Question: I just signed up and need help with a problem, I am new to the google app scripts and I am struggling to create a script to avoid duplicate date.
The sheet will capture data once a day and to avoid duplicate dates I am trying to write a script.
I have looked at different methods, tried arrays and that also wont seem to work.
I created a small test site to explain here with the current issue I am facing.
Below is the code when the user clicks a save button, please not I am only struggling with the if statement. I get all the dates but I am unable to break it into separate dates in order to do the if statement.

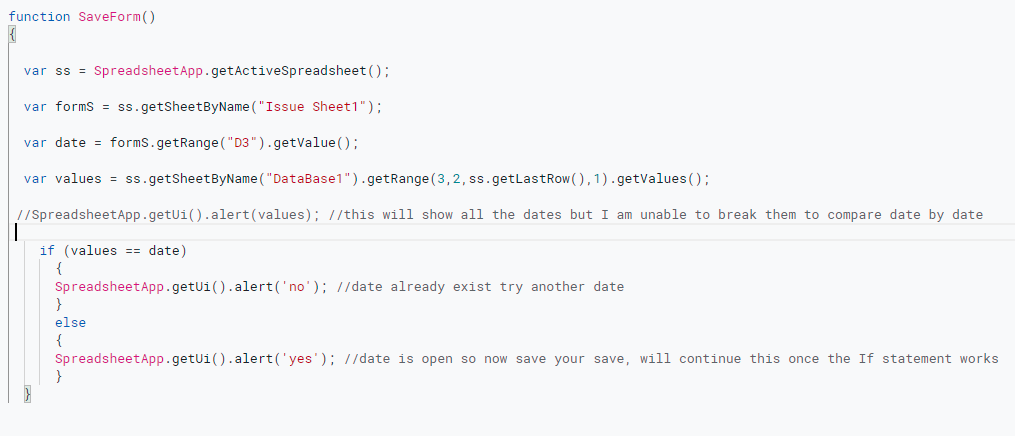
Answer: In your code the variable values is indeed an array retrieved from your sheet using getValues()
You can manipulate that array as you loop through it removing the duplicate based on your variable names date or load into a separate array
'''
var i = 0;
var lenValues = values.length;
var newArray = [];
for (i = 0; i < lenValues; i++) {
if (date !== values[i]) {
newArray.push(values[i]);
}
}
'''
Now, dates can be tricky, I would use the debugger and set a breakpoint to inspect the data format stored in the values variable and adjust accordingly.
Once you have the new array, you may decide to write those values to another sheet
'''
writeDataToSheet(newArray, "Target sheet name");
// Writes a 2D array of data to sheet
function writeDataToSheet(data, sheetName) {
var ss = SpreadsheetApp.getActiveSpreadsheet();
goToSheet(sheetName, ss);
var sheet = ss.getActiveSheet();
var range = sheet.getRange("A1:A");
range.clear();
// write date to active sheet starting at the 2nd row
sheet.getRange(1, 1, data.length, data[0].length).setValues(data);
return sheet.getName();
}
function goToSheet(sheetName, ss) {
ss.setActiveSheet(ss.getSheetByName(sheetName));
}
'''
Now, if all you want to do is alert the user the data already exists try this instead:
'''
var i = 0;
var found = false;
var lenValues = values.length;
for (i = 0; i < lenValues; i++) {
if (date == values[i]) {
found = true;
break;
}
}
'''
Put this before your if statement and change to:
'''
if (found) {
}
'''